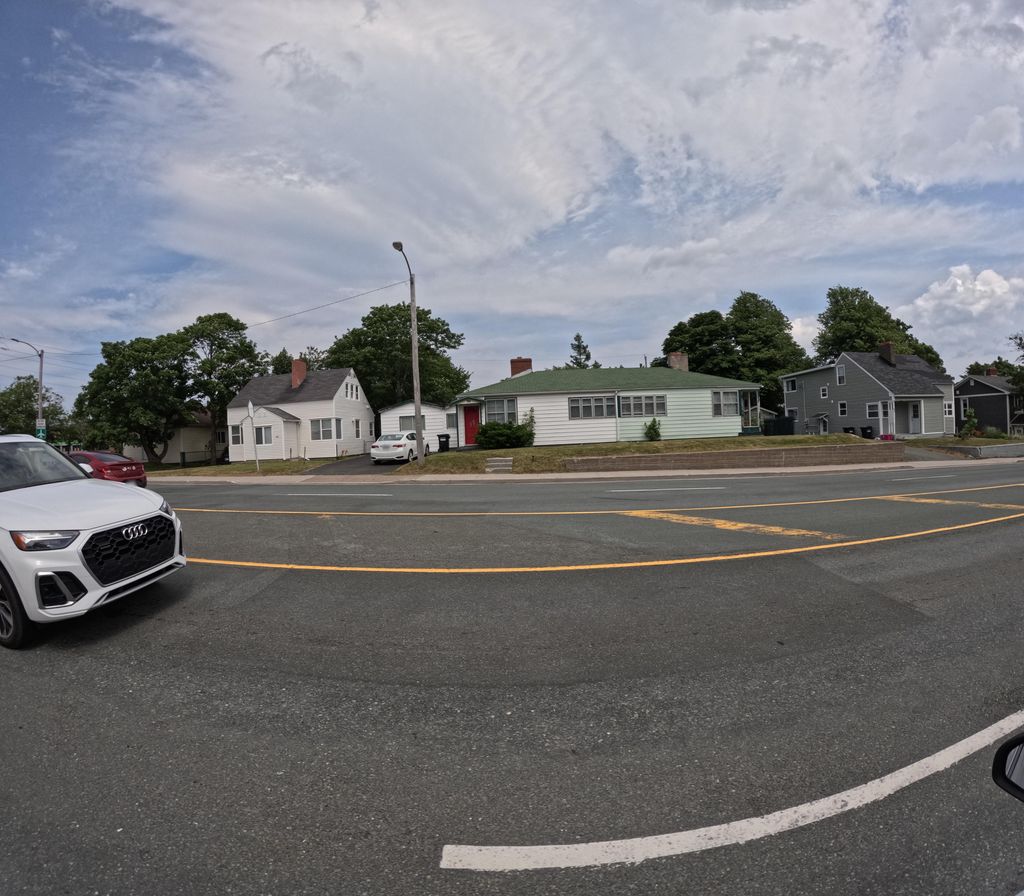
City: st_johns